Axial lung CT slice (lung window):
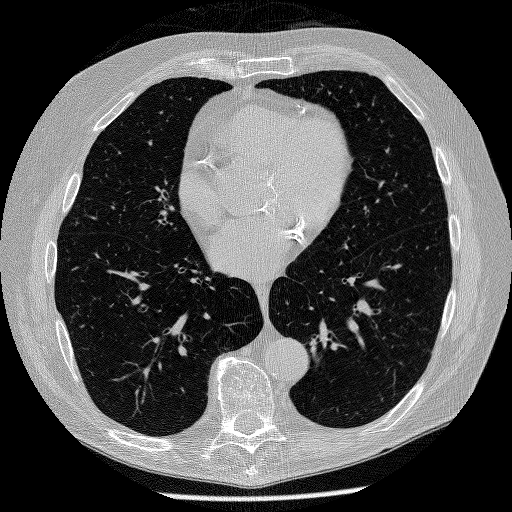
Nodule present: no